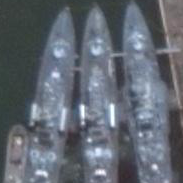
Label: combat